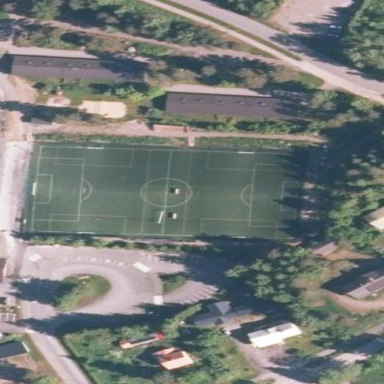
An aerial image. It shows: Soccer pitch for leisureland activities.